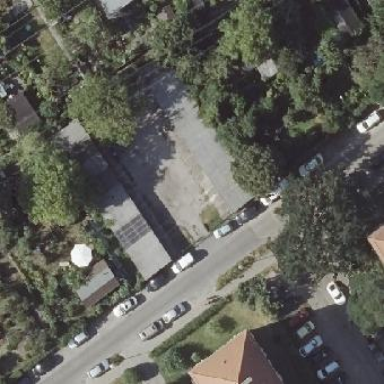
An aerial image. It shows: Group of garages.